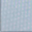
Piece: xx